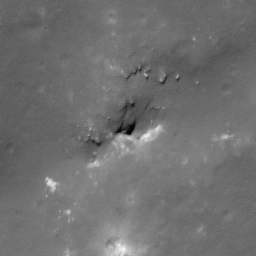
Pit: Copernicus 9
Host crater: Copernicus
Host type: impact_melt
Lunar coordinates: latitude 10.139, longitude 339.939